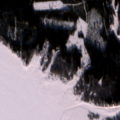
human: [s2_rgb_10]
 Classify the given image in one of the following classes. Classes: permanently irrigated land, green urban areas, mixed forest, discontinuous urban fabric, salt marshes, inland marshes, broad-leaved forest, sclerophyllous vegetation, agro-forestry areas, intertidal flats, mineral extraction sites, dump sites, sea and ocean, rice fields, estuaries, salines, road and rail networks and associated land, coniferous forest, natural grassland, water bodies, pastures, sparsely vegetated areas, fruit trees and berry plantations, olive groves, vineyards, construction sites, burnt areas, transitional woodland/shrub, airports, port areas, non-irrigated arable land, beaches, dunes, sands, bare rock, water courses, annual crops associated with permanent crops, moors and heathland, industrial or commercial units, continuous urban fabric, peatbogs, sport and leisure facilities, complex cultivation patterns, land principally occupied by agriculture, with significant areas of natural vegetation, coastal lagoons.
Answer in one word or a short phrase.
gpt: coniferous forest, mixed forest, sea and ocean